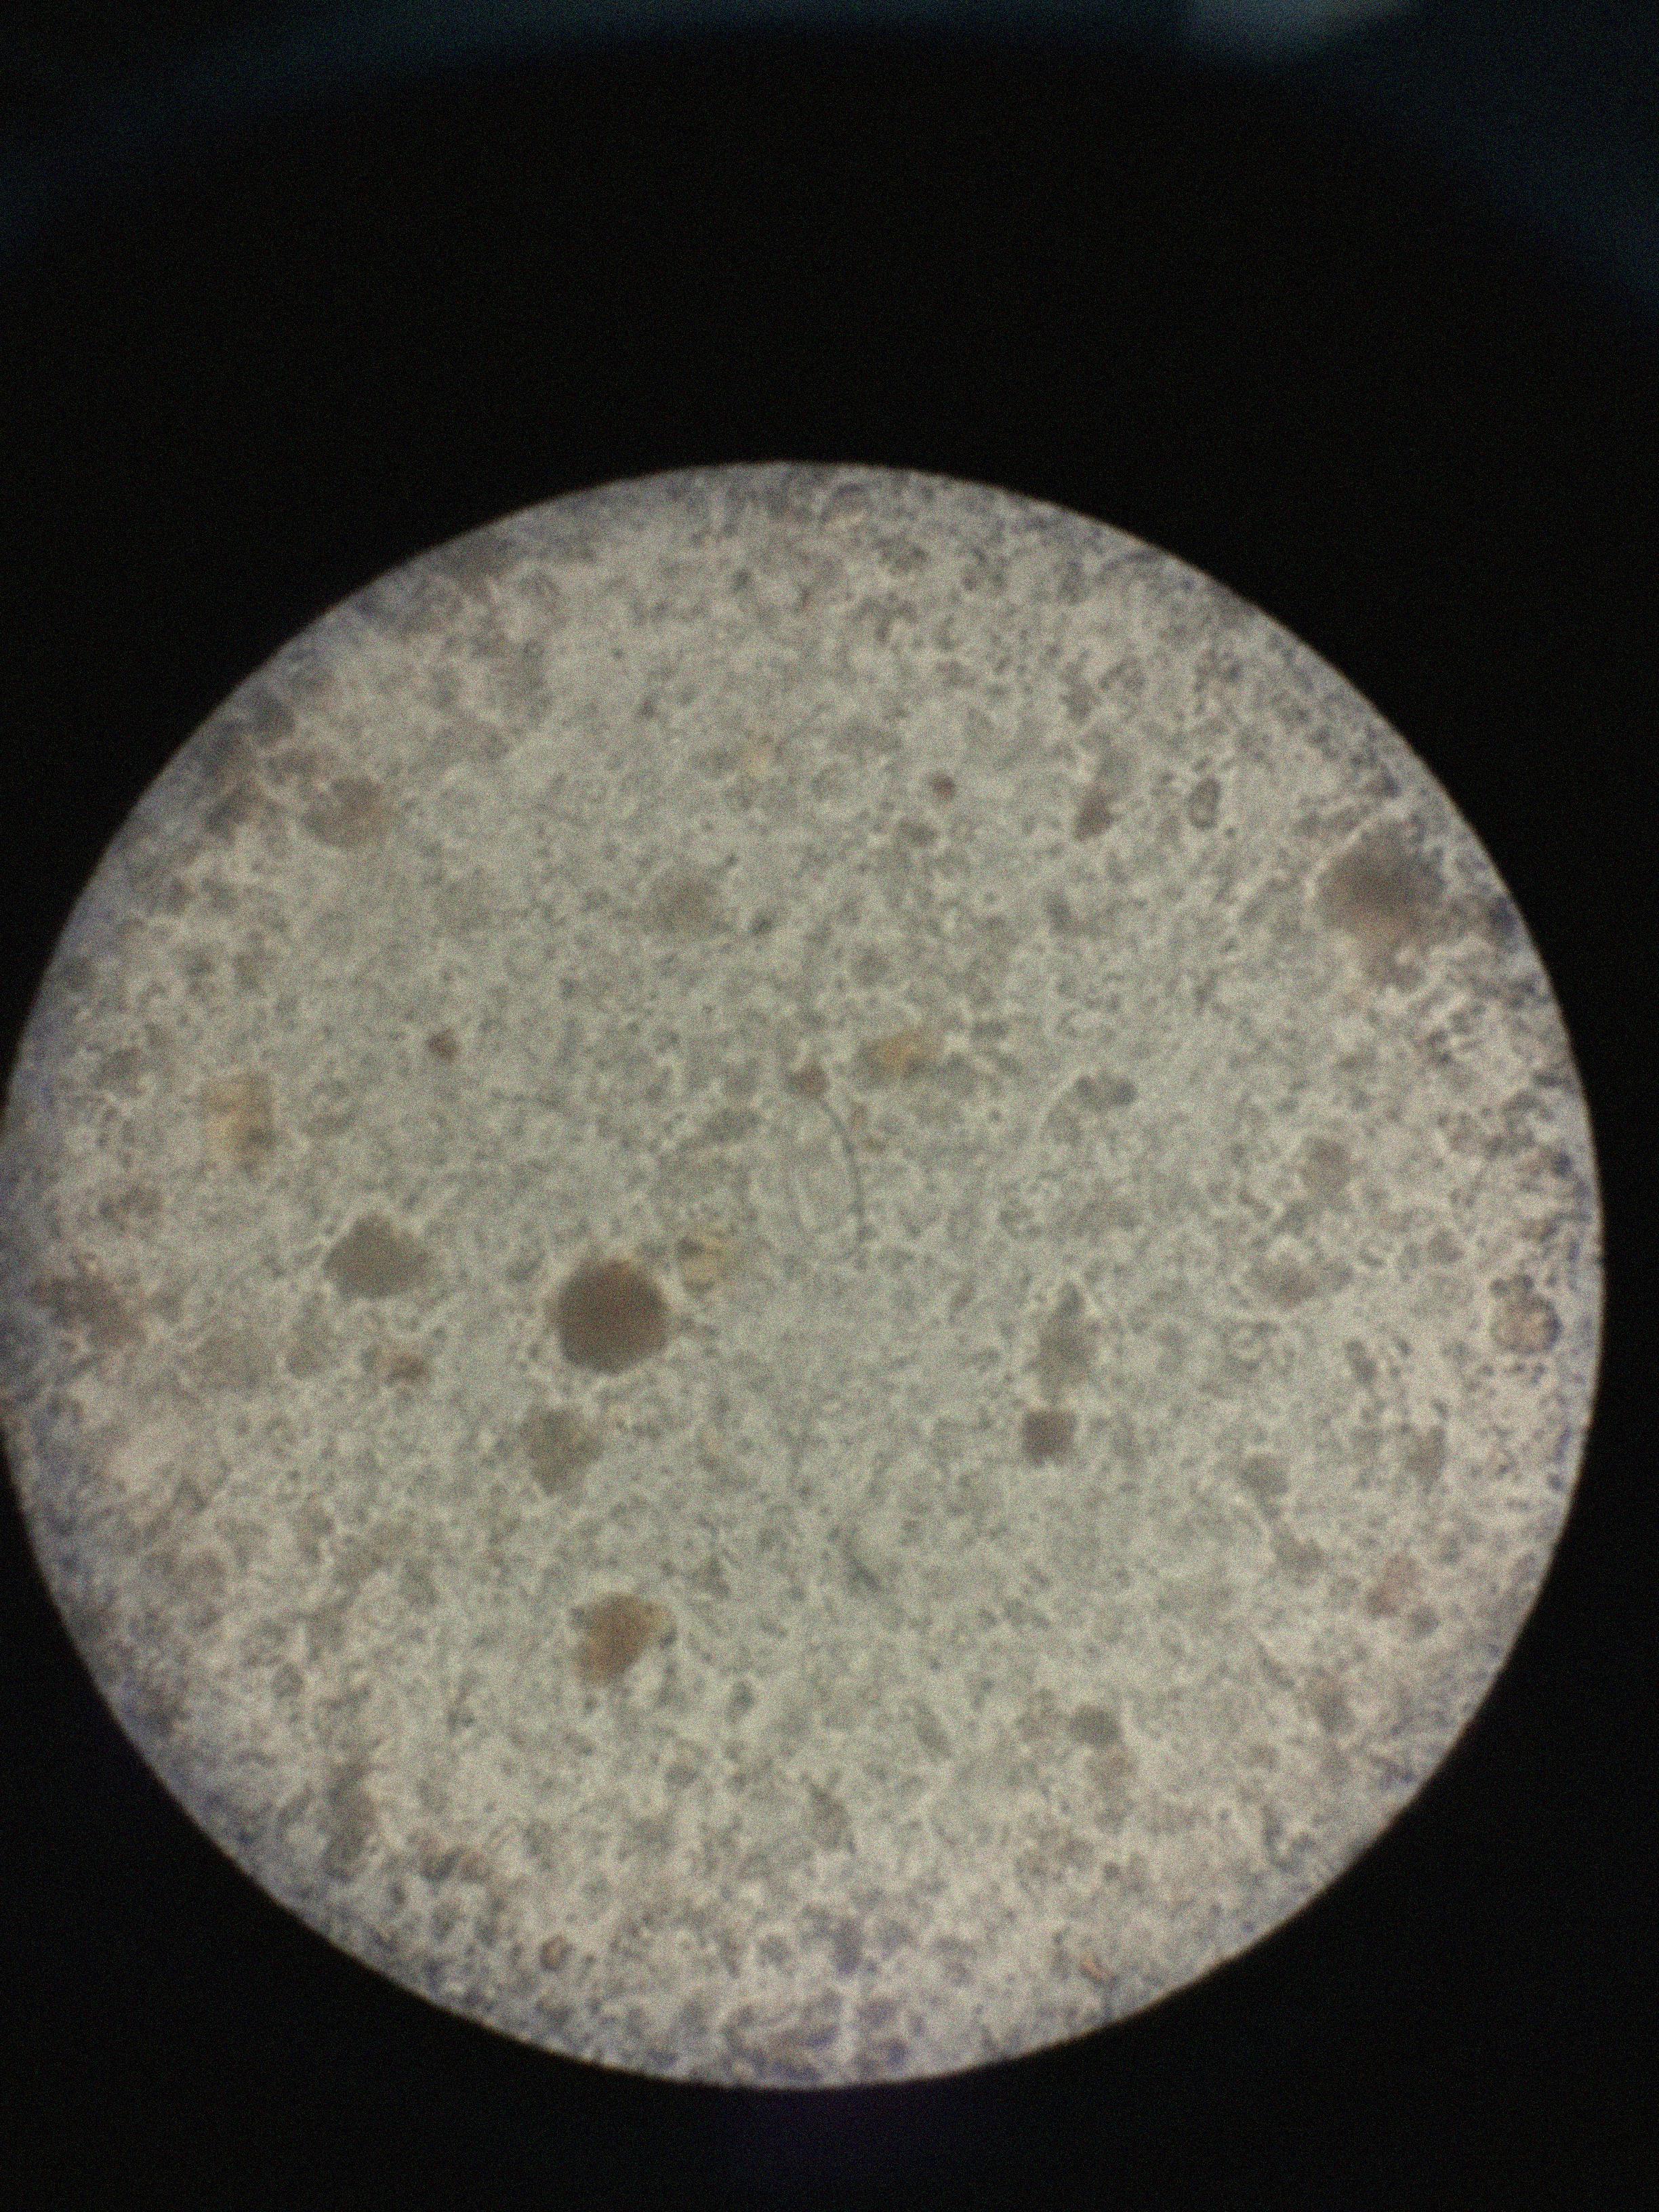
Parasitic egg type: Enterobius vermicularis